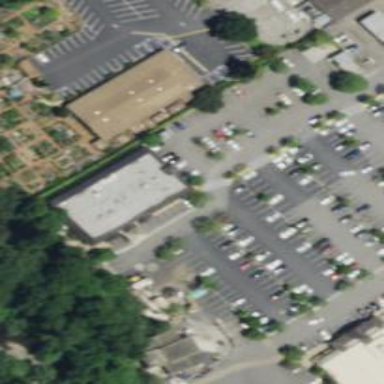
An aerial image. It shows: Commercial building.